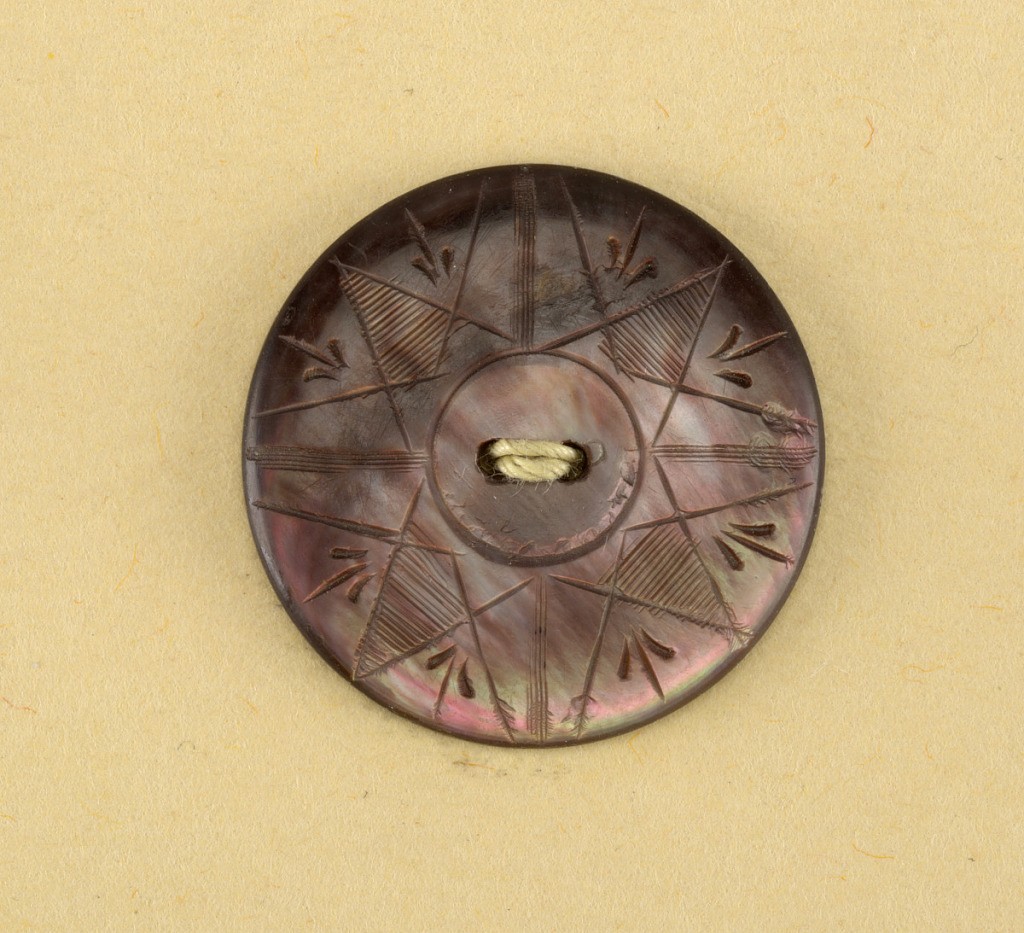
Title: Button
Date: late 19th century
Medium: Mother-of-pearl
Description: Component -n is on Cooper Union Exhibition card 8
Round buttons, dark, with incised star-shaped design. Two holes for sewing.